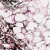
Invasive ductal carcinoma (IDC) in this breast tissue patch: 0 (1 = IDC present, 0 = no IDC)